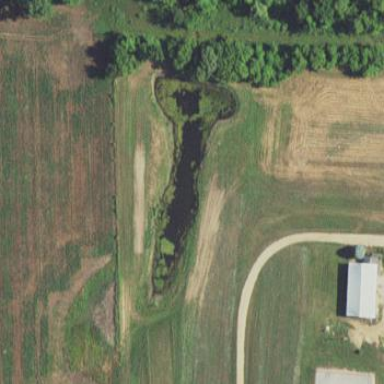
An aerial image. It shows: Pond surrounded by natural water.